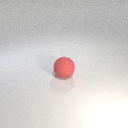
large red rubber sphere